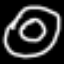
Label: donut